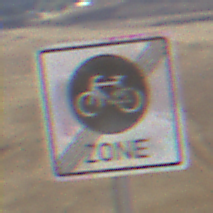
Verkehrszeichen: EndeFahrradzone
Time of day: MorningAfternoon
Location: Outdoor (Nature)
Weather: PartlyCloudy
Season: NotSpecified
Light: Natural